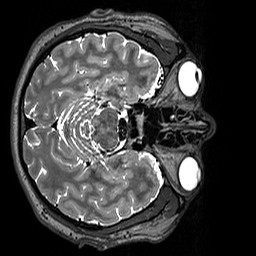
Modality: T2w
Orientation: axial
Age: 25
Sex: male
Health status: healthy
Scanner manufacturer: siemens
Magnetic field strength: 3 T
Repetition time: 3.2 s
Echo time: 0.412 s